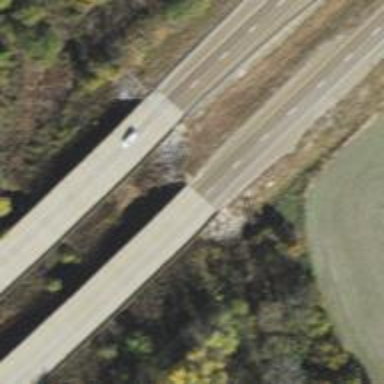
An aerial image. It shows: Bridge with asphalt surface carrying trunk highway.